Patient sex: M
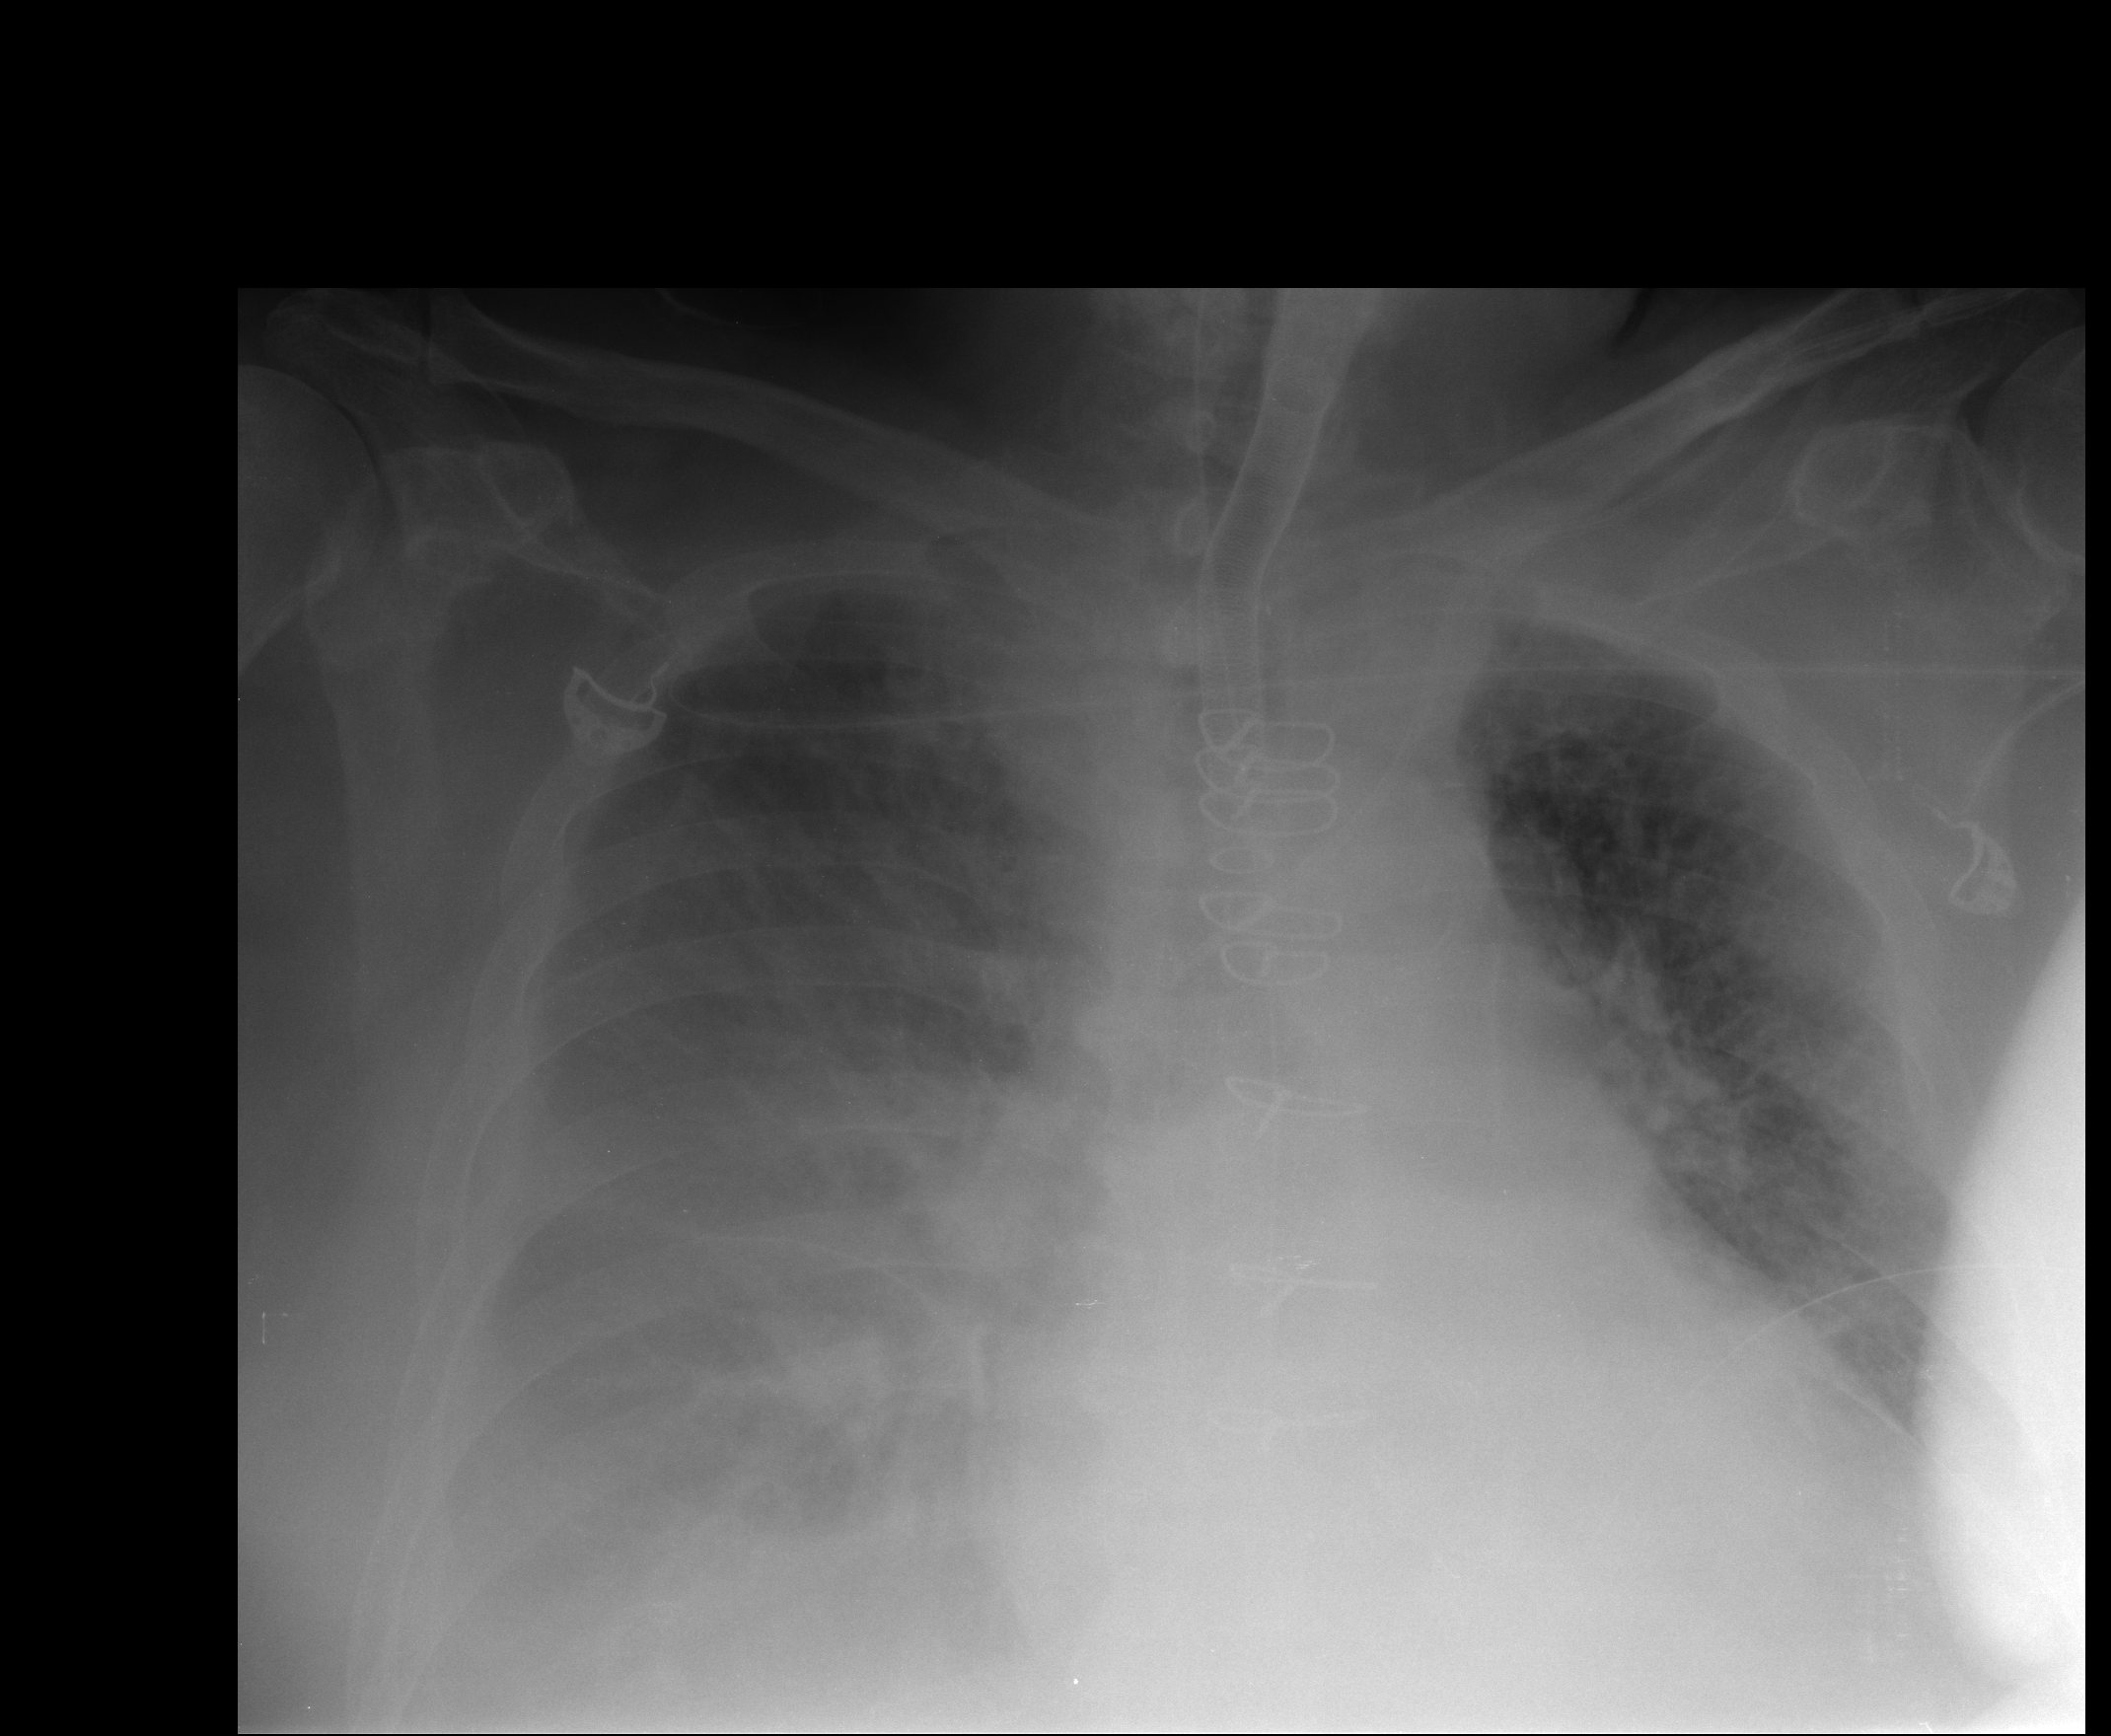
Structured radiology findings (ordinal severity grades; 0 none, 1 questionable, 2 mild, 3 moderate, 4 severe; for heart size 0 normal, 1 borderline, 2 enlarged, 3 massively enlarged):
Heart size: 2
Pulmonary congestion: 3
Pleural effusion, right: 3
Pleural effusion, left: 1
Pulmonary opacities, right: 2
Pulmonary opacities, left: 2
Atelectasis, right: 3
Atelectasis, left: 2